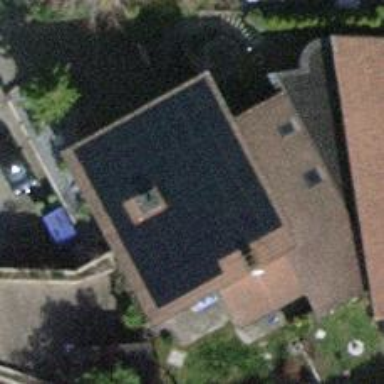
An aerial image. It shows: Small solar photovoltaic panel generator on the roof of building.